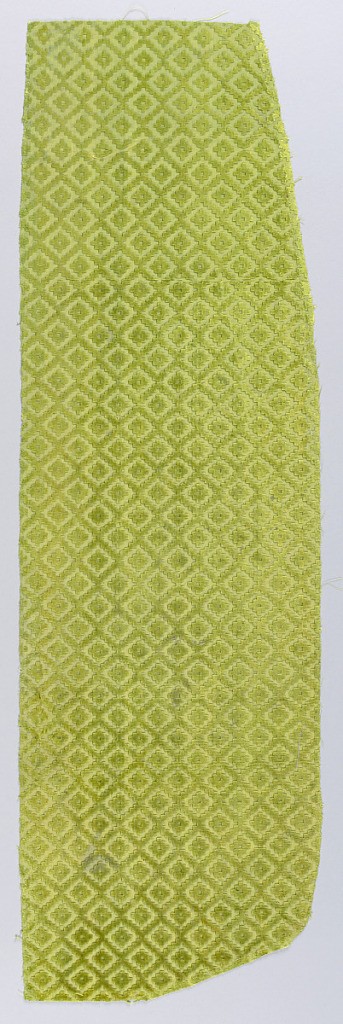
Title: Fragment
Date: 17th century
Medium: silk Technique: supplementary warp forming raised cut pile in plain weave foundation
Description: Trellis pattern in bright green.